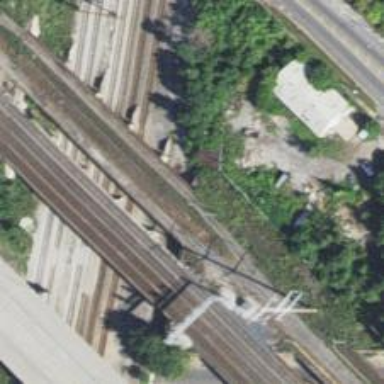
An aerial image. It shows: Abandoned railway.